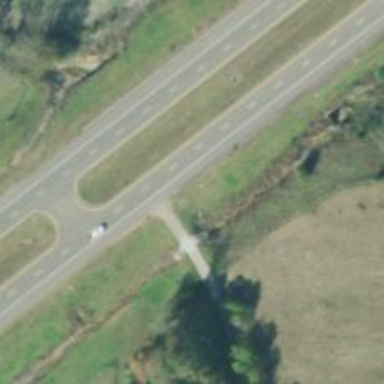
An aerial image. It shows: Asphalt trunk highway.